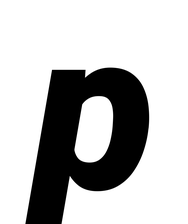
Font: Roboto-Italic_Black_Italic